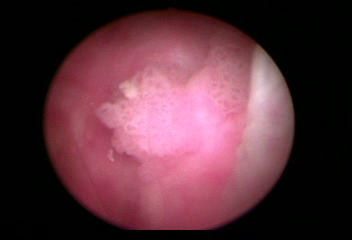
Modality: WLC
Class: Malignant
Subclass: LowGradePapillary
Lesion: L1
Stage: Ta
Morphology: Papillary
Bladder cancer association: Yes
Annotated structures: Tumor